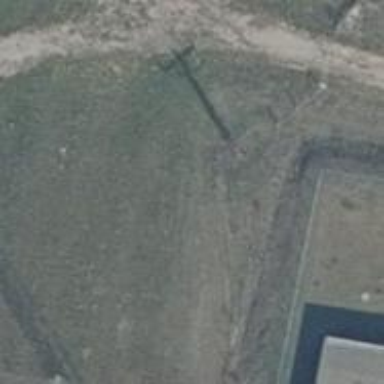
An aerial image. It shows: Power pole.